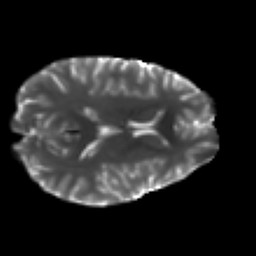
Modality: T2w
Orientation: axial
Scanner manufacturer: ge
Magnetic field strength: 3 T
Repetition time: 7.98 s
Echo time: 0.0701 s